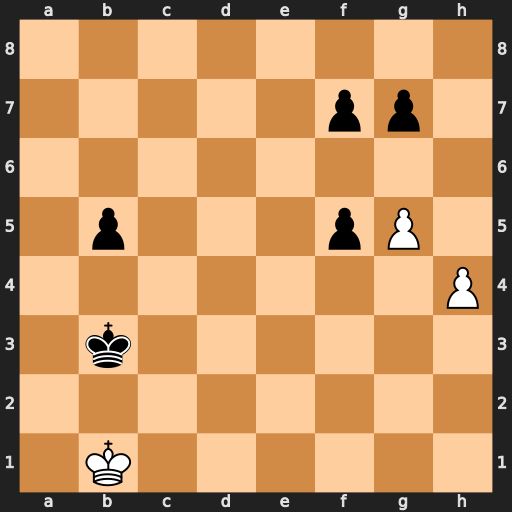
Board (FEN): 8/5pp1/8/1p3pP1/7P/1k6/8/1K6
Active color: w
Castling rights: -
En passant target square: -
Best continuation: h5 f4 Kc1